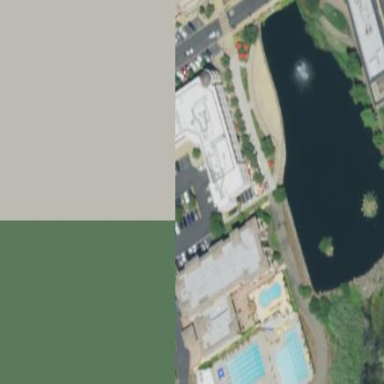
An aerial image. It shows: Retail building.